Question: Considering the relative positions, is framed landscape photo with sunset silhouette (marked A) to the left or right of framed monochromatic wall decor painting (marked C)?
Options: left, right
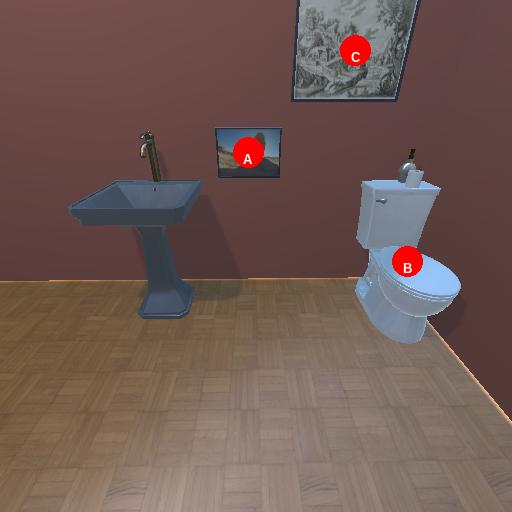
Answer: left